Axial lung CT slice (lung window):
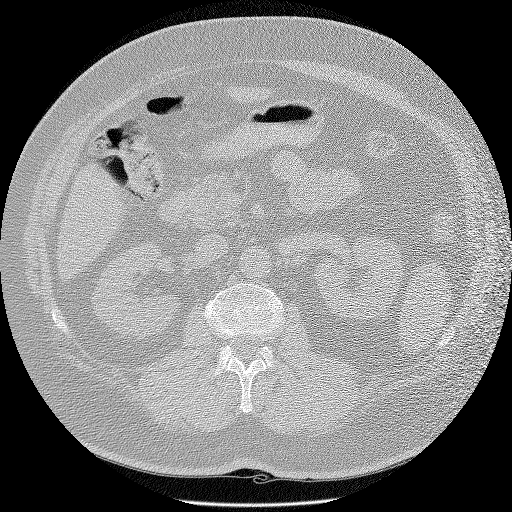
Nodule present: no